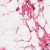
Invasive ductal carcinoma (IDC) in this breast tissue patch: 0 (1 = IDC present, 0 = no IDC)